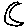
Label: moon